Question: Previously, from my table in the database, I sorted all the column headers and saved them in DataFrames so that I can use them later.
I try to apply each row from b (is a column in the database with multiple values) of column 0 (not bennant) in the case with the type list to the function pd.read_sql(). To get from each row a DataFrame of data from the database.

'''
5 ['temperature_ers_lite_3_wermser_0_elsys_0_t']
11 ['temperature_ers_lite_1_wermser_0_elsys_0_t']
17 ['temperature_ers_lite_15_wermser_0_elsys_0_t']
23 ['temperature_ers_lite_8_wermser_0_elsys_0_t']
29 ['temperature_ers_lite_2_wermser_0_elsys_0_t']
...
'''
i also transform to type list
'''
b = a.tolist()
'''
I have found several solutions but I could not apply them once with params which did not work and SELCET * FROM ... WHERE ... did not work with the list either.
I am stuck with the approach
'''
queryString = "SELECT * FROM Raummonitoring"
params = [b]
df = pd.read_sql(queryString, connection, params=params)
'''
is it possible with a list like this to read with pandas ?
<URL> with this approach it unfortunately does not work eithe
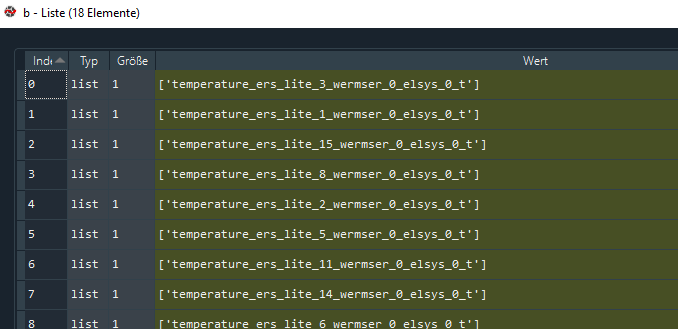
Answer: I have solved the problem as follows:
- - -
> '''
temp_df_utc_r = []
for i in temp_utc_r:
x = i
intt = pd.DataFrame(temp_utc_r[f"{x}"])
intt = intt.dropna()
temp_df_utc_r.append(intt)
'''
-